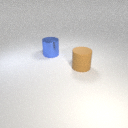
large blue metal cylinder behind large brown rubber cylinder